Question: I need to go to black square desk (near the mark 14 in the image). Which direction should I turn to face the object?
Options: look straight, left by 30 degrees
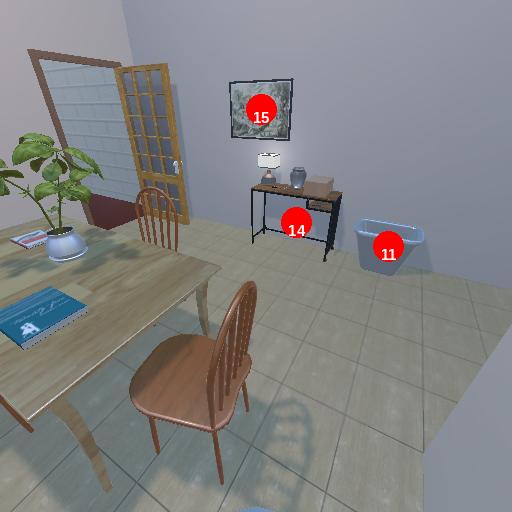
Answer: look straight